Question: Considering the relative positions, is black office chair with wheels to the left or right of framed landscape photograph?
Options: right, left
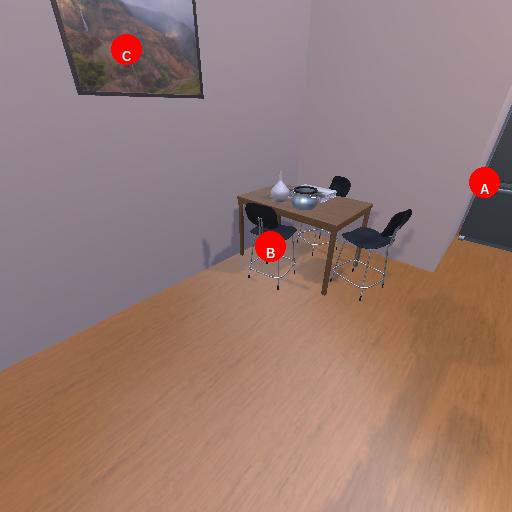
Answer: right